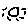
Label: sun